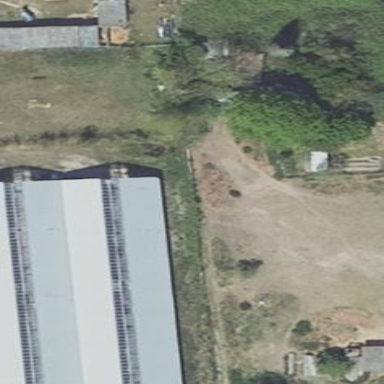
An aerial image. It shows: Greenhouse used for horticulture.